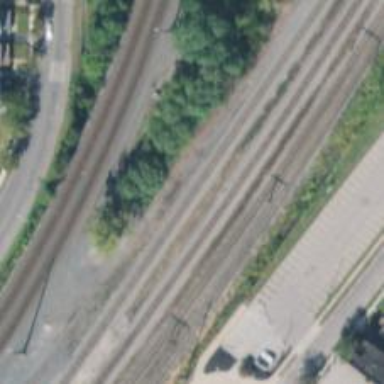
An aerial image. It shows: Railway line on embankment.